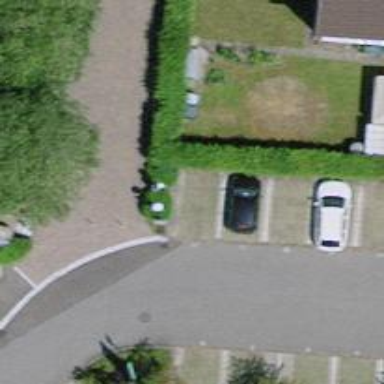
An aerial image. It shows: Hedge acting as barrier.